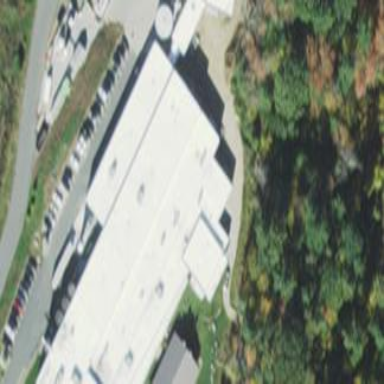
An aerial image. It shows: Industrial building.